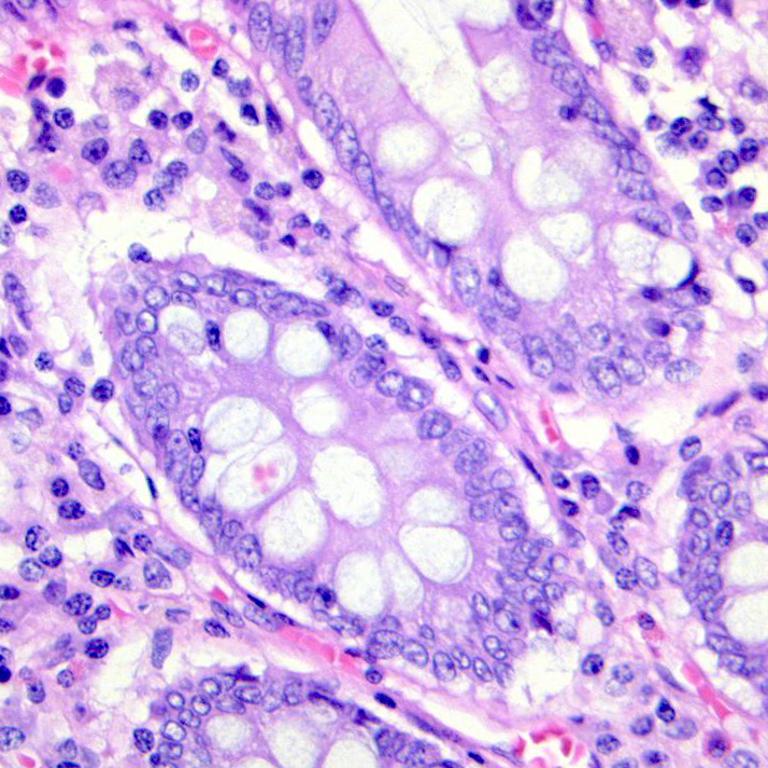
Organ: colon
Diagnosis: benign